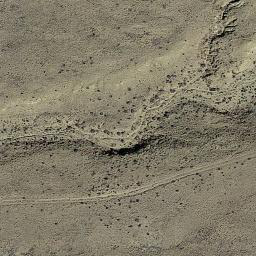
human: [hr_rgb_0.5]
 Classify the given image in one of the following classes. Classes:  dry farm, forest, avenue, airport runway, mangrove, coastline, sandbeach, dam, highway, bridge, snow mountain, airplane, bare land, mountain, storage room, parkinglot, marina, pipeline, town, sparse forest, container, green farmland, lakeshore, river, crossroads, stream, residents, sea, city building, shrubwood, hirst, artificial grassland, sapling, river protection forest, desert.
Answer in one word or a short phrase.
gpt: bare land